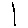
Label: line